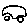
Label: car